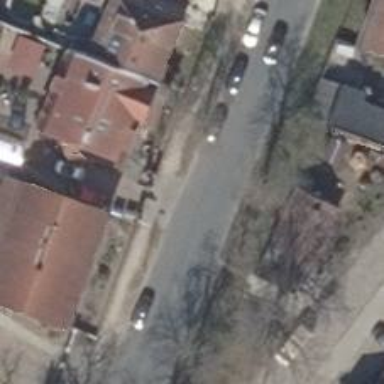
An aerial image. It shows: Secondary road with asphalt surface.